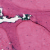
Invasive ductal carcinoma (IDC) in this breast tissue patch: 0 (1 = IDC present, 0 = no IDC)